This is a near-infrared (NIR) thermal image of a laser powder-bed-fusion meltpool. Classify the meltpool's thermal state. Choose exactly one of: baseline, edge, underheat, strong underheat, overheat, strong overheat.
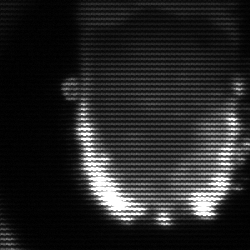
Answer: baseline